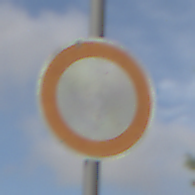
Verkehrszeichen: VerbotFahrzeugeAllerArt
Umgebung: Outdoor, Nature
Tageszeit: MorningAfternoon
Wetter: PartlyCloudy
Licht: Natural
Jahreszeit: NotSpecified
Kontrast: HighContrast